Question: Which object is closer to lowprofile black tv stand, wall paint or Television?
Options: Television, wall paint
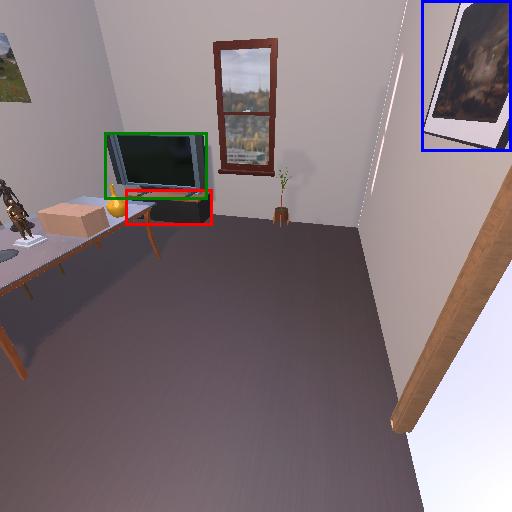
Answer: Television